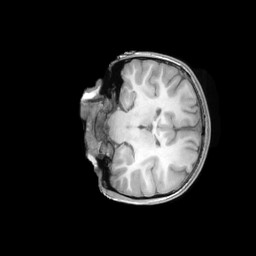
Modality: T1w
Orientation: coronal
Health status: ill
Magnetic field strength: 3 T